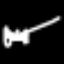
Label: bed